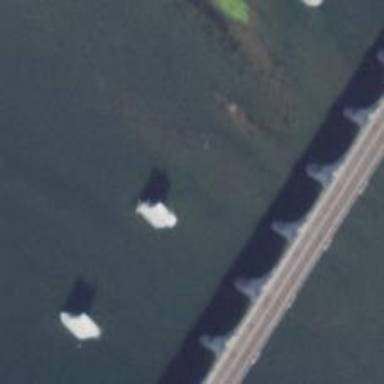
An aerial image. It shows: Pier supporting bridge.